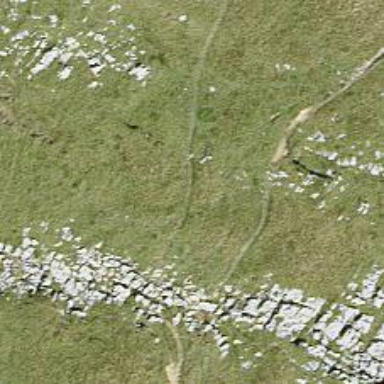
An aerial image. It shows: Path.